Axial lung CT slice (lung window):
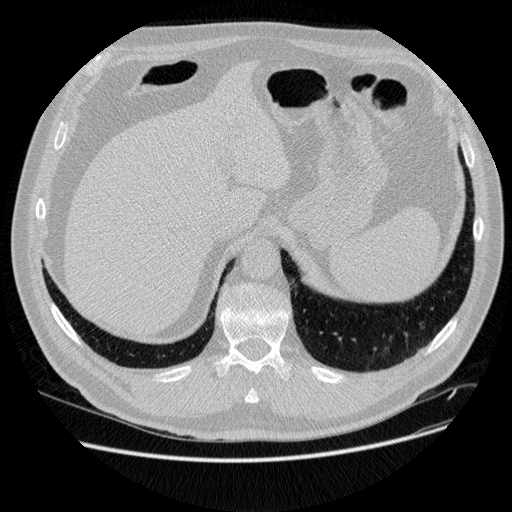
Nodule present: no